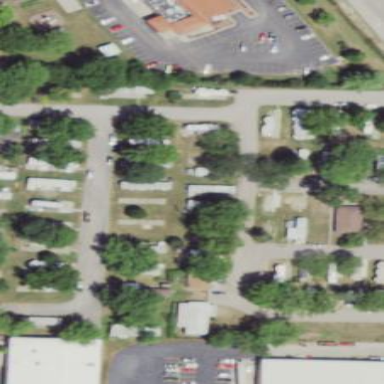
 also known as trailer park. The site is equipped for caravans to stay."